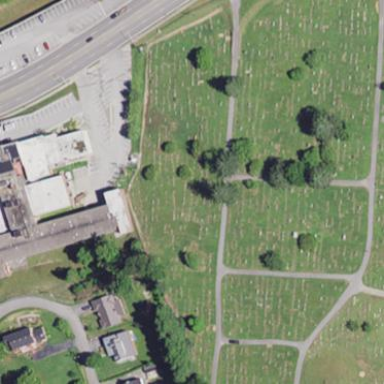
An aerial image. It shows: Cemetery.